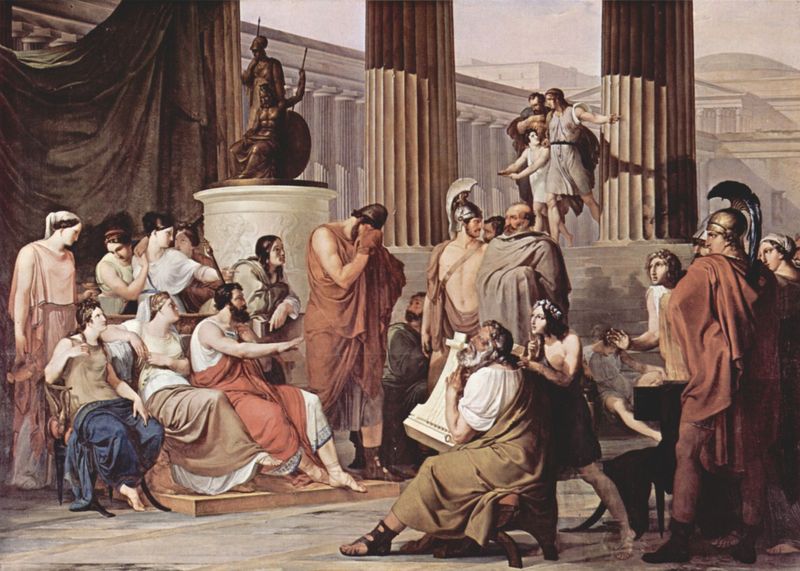
Titel: Odysseus am Hof des Alkinoos
Künstler: Francesco Hayez
Standort: Napoli
Institution: Galleria Nazionale di Capodimonte
Schlagwörter: blau, dunkel, feder, gemälde, gruppe, hand, held, himmel, kämpfer, mann, nackt, schatten, umhang, weiß, wolken, frauen, grün, menschen, mädchen, ocker, sitzen, bewegung, braun, frau, grau, hell, kleider, licht, marmor, männer, orange, schwarz, stuhl, stühle, szene, säule, säulen, anlage, gebäude, rot, schloss, tuch, wolke, beige, versammlung, bart, bärte, gericht, architektur, arm, arme, falten, federn, historie, sockel, stehen, trauer, vollbart, vorhang, öl, boden, figur, gewand, sessel, tücher, gewänder, kind, klassizismus, personen, saum, musik, musiker, theater, renaissance, rosa, kinder, krug, skulptur, statue, federbusch, relief, bein, füße, spieler, schuhe, stab, hocker, schemel, kuppel, treppe, treppen, historienbild, könig, soldaten, thron, falte, gesprach, muskeln, musizieren, draperie, stufe, stufen, sandalen, bronze, plastik, podest, junge, zeigen, halle, schild, treppenstufen, innenhof, antike, knabe, palast, weinen, barfuß, waffen, soldat, waffe, mäntel, helm, herrscher, tron, schuh, kunst, kapitelle, pantheon, rom, kapitell, römer, helme, sandale, jesus, griechen, toga, griechisch, krieger, historienmalerei, griechenland, historiengemälde, treppenstufe, antikisierend, diskussion, kanneluren, lanzen, tempel, speer, speere, laute, dorisch, harfe, lyra, verstecken, wurf, kannelüren, klassik, tunika, helden, leier, zuhörer, weise, antikisch, römisch, standbild, bronzeplastik, athen, säulenhalle, bronzestatue, säulengang, tiepolo, dorische ordnung, säulenschaft, säulenreihe, agora, dorische säulenordnung, dorika, dorische säulen, togen, menschne, tuniken, senat, beratung, mose, bartlos, barde, stoa, kunstwerk, bärter, säulenhof, helmzier, philosophen, anhörung, schämel, kannelluren, vorspielen, rührung, khitara, toge, beweisstück, sandake, säule sockel, agor, agroa, raupenhelme, sadalen, sitzen zuhörer